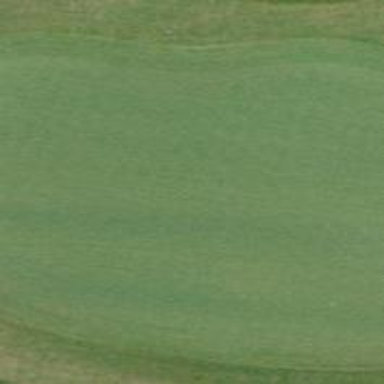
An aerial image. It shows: Green golf area with grass land use.